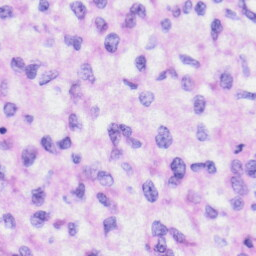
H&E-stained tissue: Liver